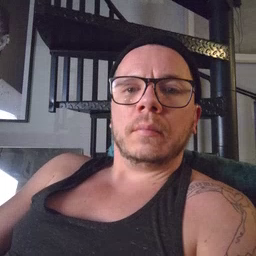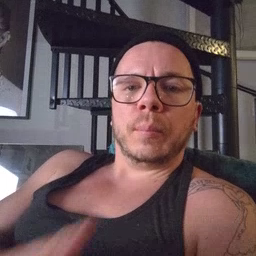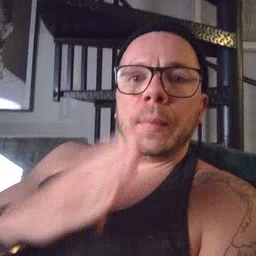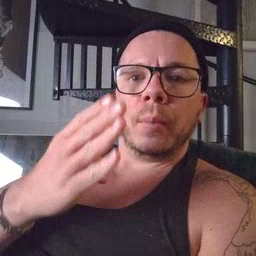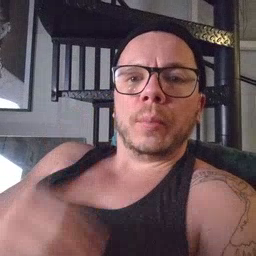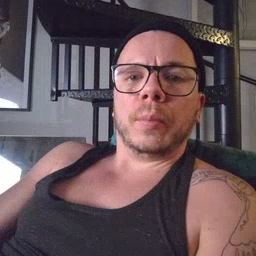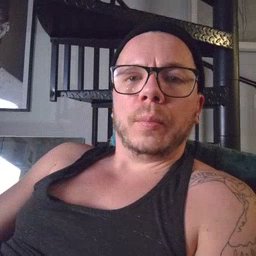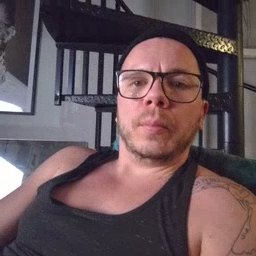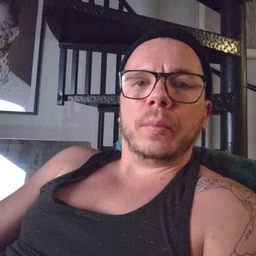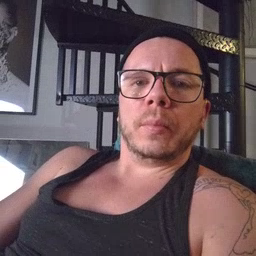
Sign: blue